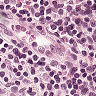
Metastatic tissue present: no